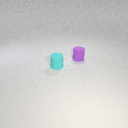
small purple rubber cylinder to the right of small cyan rubber cylinder